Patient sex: F
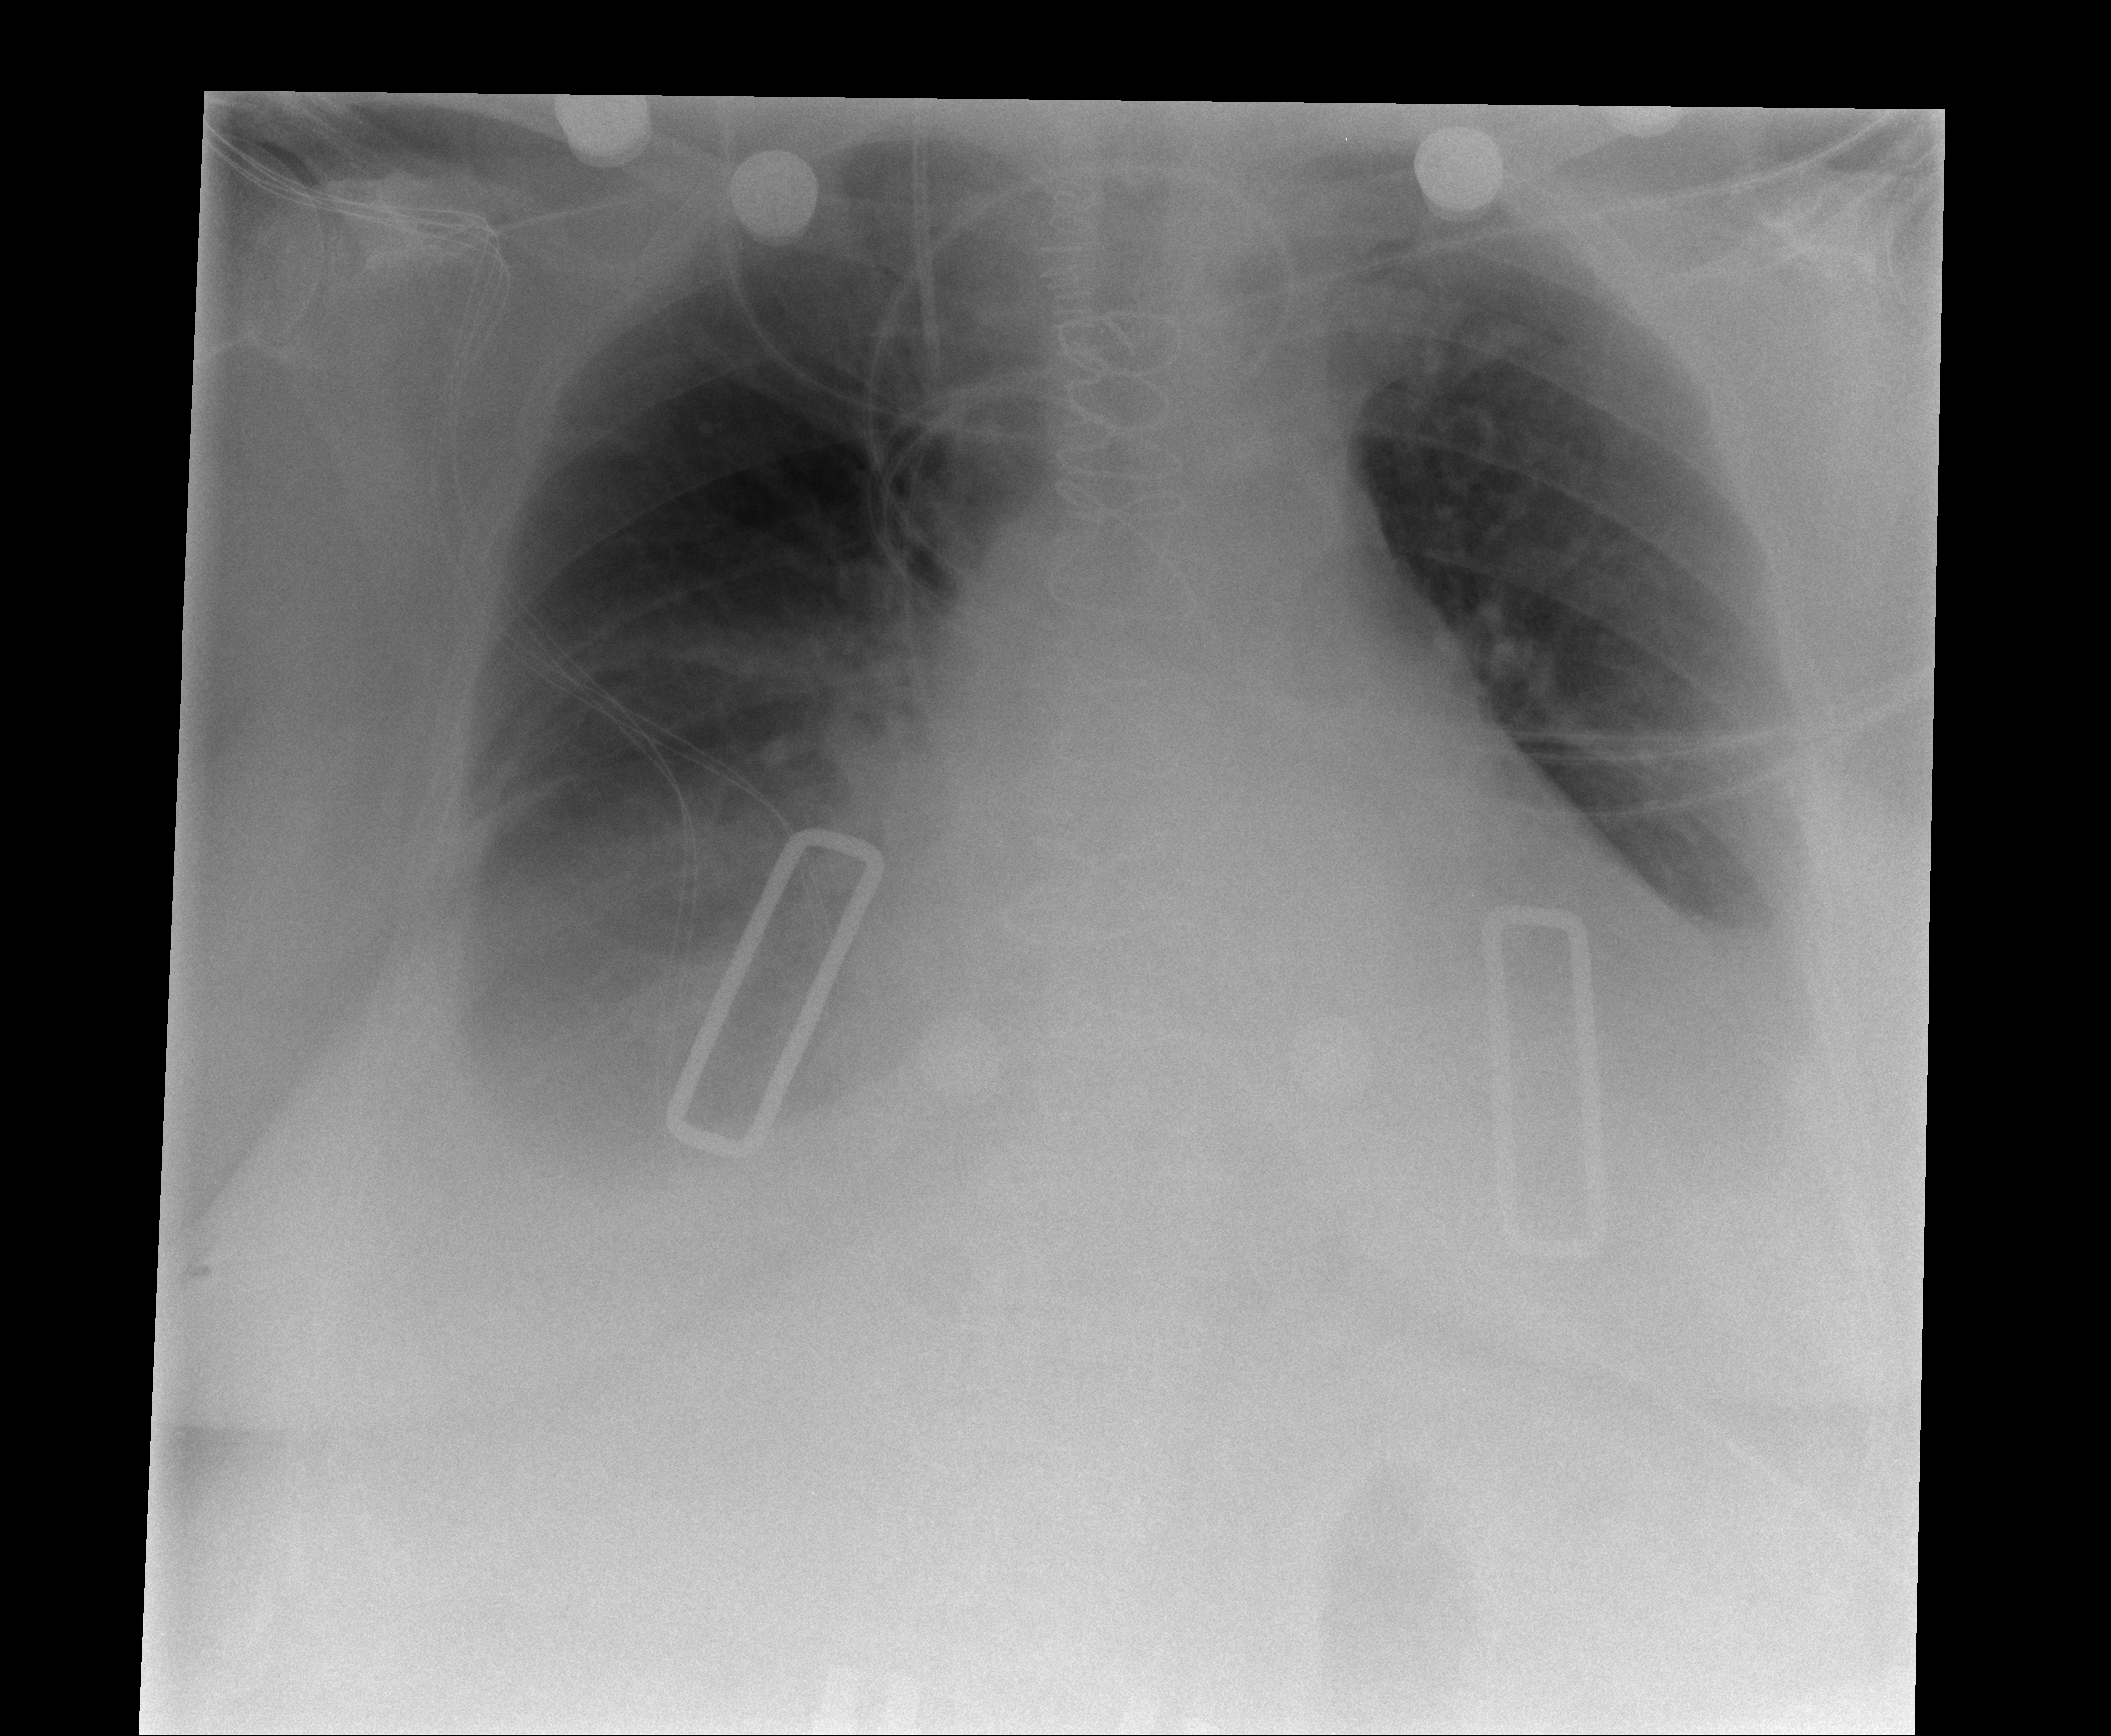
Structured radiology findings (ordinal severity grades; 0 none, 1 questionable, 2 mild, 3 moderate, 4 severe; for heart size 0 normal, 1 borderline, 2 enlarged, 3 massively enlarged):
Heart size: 2
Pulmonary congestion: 2
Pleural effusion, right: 2
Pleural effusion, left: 2
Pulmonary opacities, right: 0
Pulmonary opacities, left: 0
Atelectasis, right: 2
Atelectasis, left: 2